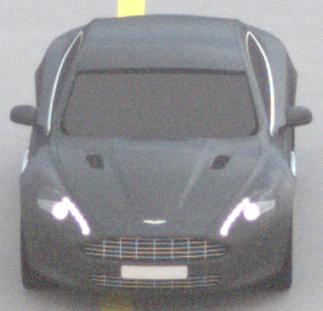
Make: Aston Martin
Model: Rapide
Detailed model: Rapide
Model produced from: 2010/03
Model produced until: 2013/07
Doors: 5
Color: gray
Road condition: dry road
Daytime: night
Contrast: low contrast